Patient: sex M, age 36
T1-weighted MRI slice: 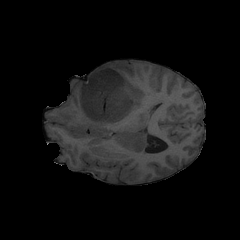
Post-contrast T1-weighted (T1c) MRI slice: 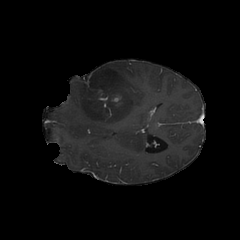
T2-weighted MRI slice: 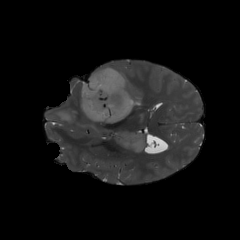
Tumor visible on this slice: yes
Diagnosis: Glioblastoma, IDH-wildtype
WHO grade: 4